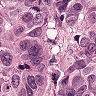
Metastatic tissue present: yes